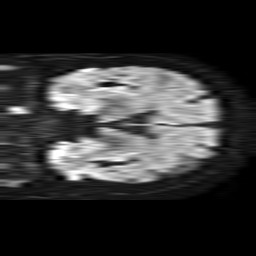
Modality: TRACE
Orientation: coronal
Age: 74
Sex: male
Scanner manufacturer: philips
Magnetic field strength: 1.5 T
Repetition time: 4.6 s
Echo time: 0.09059 s